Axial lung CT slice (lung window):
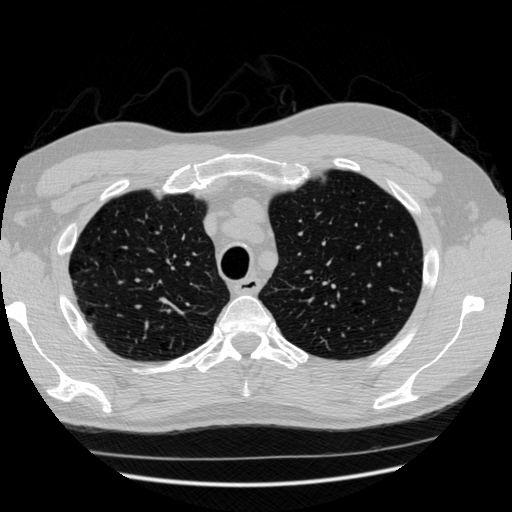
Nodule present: no